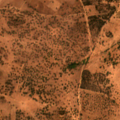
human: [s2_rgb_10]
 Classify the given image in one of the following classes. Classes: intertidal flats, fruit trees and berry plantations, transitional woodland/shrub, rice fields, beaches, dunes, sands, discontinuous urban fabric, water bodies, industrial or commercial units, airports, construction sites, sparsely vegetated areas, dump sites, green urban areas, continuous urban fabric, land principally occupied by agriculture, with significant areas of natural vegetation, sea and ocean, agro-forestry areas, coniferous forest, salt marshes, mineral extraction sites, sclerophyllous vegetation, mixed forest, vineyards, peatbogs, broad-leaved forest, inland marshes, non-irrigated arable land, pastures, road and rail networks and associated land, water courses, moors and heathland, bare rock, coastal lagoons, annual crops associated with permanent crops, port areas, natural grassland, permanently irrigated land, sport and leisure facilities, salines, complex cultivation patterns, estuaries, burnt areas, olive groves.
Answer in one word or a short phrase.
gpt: non-irrigated arable land, olive groves, agro-forestry areas, broad-leaved forest, transitional woodland/shrub